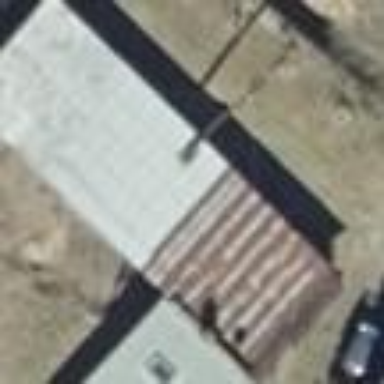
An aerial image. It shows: Building with gabled grey roof.